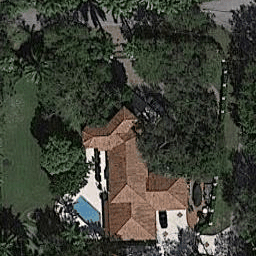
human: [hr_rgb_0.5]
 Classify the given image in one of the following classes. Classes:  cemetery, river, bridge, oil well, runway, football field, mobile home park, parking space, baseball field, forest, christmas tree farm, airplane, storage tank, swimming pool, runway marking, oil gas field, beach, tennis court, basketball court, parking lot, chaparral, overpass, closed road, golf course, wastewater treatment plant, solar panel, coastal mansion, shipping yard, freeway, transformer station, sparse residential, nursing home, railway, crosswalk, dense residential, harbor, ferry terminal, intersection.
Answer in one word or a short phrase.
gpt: coastal mansion